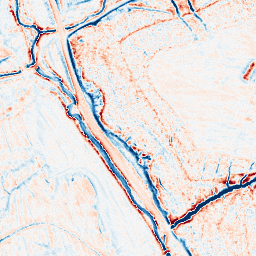
Category: edge_preserving
Decomposition family: anisotropic_diffusion
Decomposition parameters: iterations: 50
kappa: 30
gamma: 0.05
Upsampling method: quintic
Upsampling parameters: scale: 2
Upsampling scale: 2